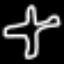
Label: airplane